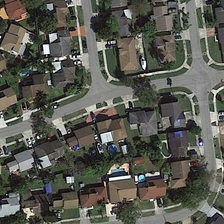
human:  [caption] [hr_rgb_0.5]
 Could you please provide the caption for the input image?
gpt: many buildings and many green trees are in a dense residential area .

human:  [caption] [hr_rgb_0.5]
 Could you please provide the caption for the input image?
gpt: the road extends in all directions, the stream never stops flowingsides of the road are in good order .

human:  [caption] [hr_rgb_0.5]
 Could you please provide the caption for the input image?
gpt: many buildings and many green trees are in a dense residential area .

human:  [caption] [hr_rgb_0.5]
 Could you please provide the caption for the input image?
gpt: the residential buildings on both .

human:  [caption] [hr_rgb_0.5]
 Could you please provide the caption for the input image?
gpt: the residential buildings on both .